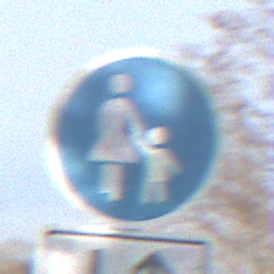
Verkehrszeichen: Gehweg
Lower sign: RichtungsangabeDurchPfeile8
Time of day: MorningAfternoon
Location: Outdoor (Nature)
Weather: PartlyCloudy
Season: NotSpecified
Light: Natural